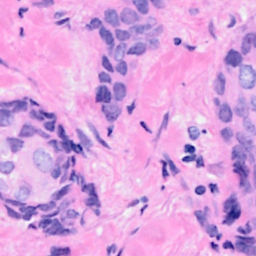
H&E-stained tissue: Breast